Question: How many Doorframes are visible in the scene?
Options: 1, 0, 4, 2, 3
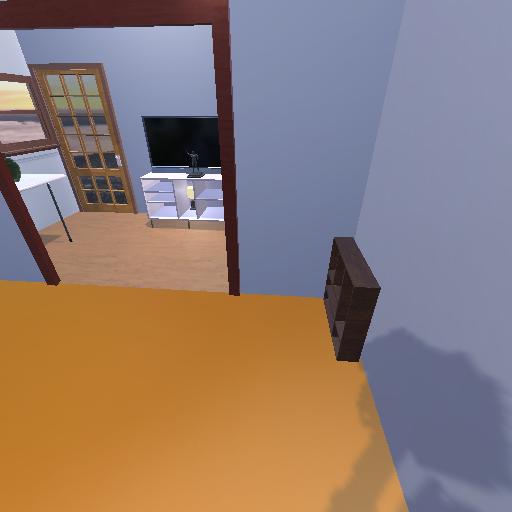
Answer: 1